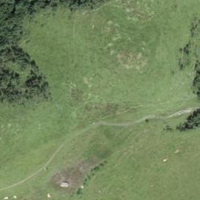
EUNIS habitat code: 23
Species observed at this site:
Arnica montana